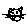
Label: cat